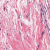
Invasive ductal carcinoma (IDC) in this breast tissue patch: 0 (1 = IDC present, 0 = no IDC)